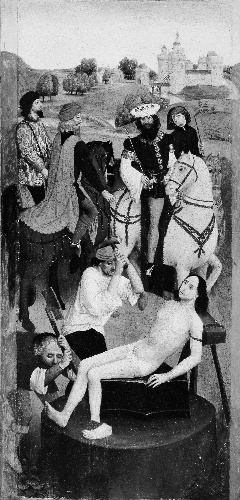
Title: The Martyrdom of Saint Adrian; The Martyrdom of Two Saints, Possibly Ache and Acheul
Artist: Northern French Painter
Artist bio: ca. 1480
Object type: Painting, parts of an altarpiece
Classification: Paintings
Medium: Oil on canvas, transferred from wood
Dimensions: Each, including added strips, 22 7/8 x 11 in. (58.1 x 27.9 cm)
Department: European Paintings
Credit line: The Bequest of Michael Dreicer, 1921
Accession year: 1922
Repository: Metropolitan Museum of Art, New York, NY
Tags: Horses|Men|Saints